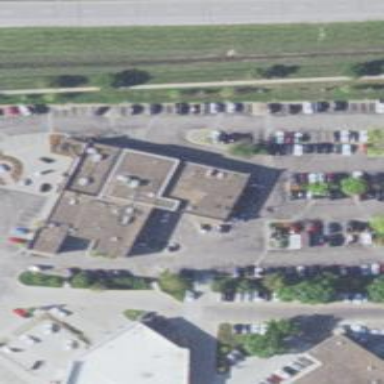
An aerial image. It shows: Car shop building.